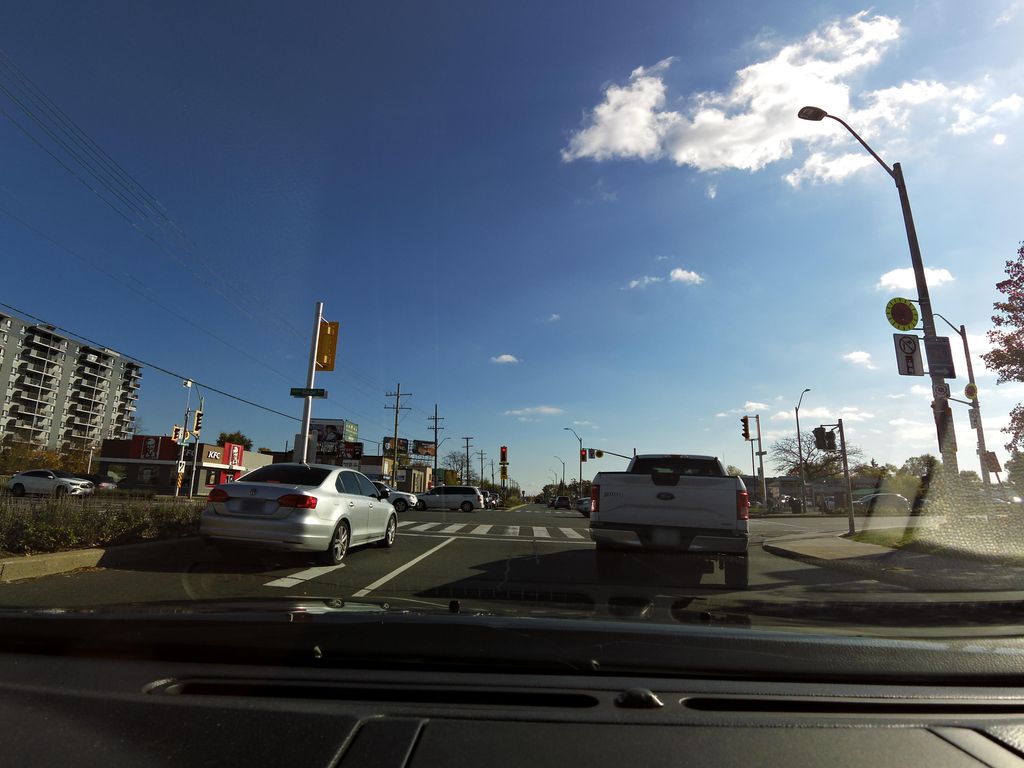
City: hamilton